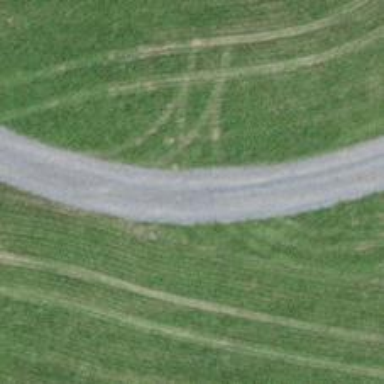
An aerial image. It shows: Gravel track.